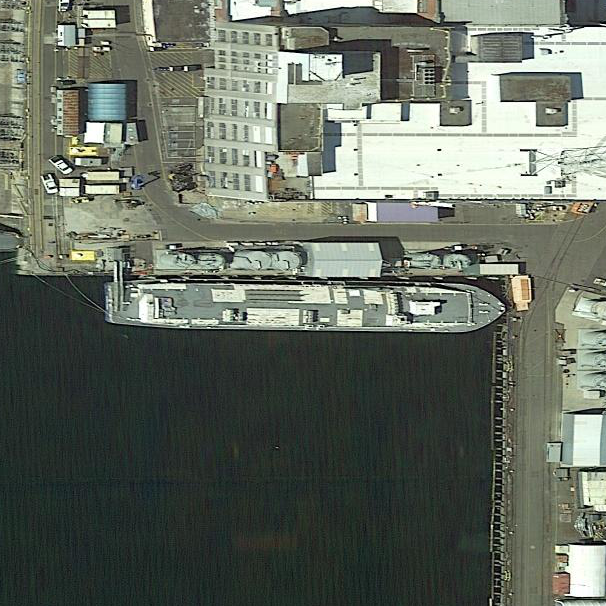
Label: civil